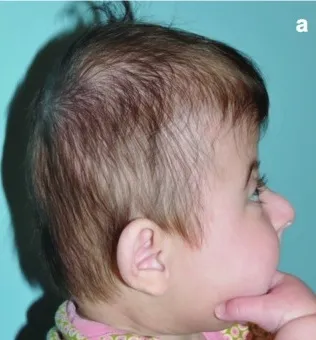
Three-month-old female patient with Saethre-Chotzen syndrome and bicoronal synostosis resulting in significant turribrachycephaly (a). The sagittal, lambdoid, and squamosal sutures were patent with a large fontanelle, characteristic of Saethre-Chotzen syndrome.
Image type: medical_photograph (oral_photograph)